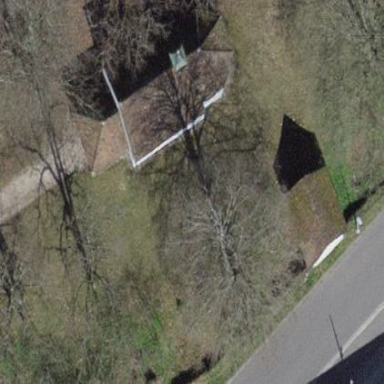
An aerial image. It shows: Chapel building.